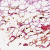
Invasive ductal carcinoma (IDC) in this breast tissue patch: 0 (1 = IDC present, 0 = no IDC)